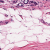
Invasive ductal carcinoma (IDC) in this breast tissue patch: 0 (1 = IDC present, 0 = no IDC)